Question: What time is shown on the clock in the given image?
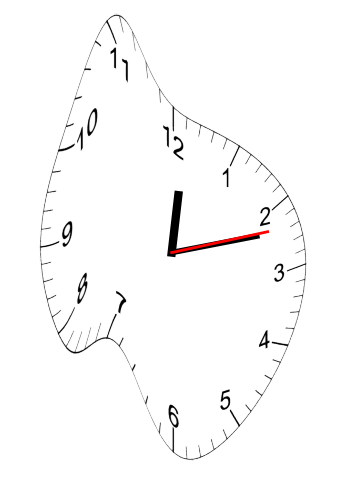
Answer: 12:12:12